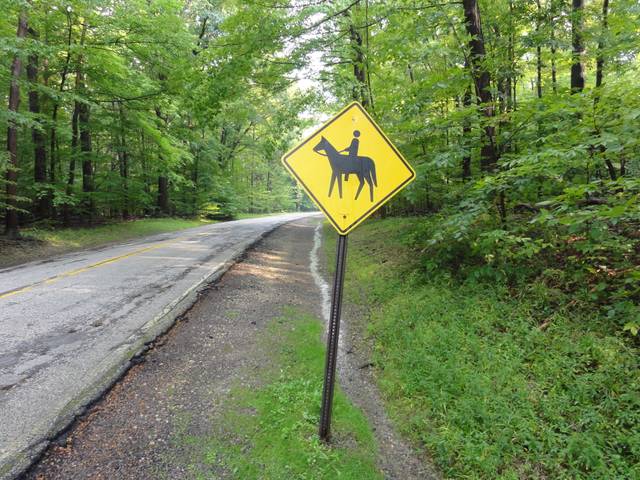
Region: United States
Coordinates: 41.576, -81.433